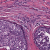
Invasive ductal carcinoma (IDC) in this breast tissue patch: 0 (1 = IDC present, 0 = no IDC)